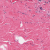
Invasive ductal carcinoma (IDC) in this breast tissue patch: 0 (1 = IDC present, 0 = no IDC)